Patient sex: M
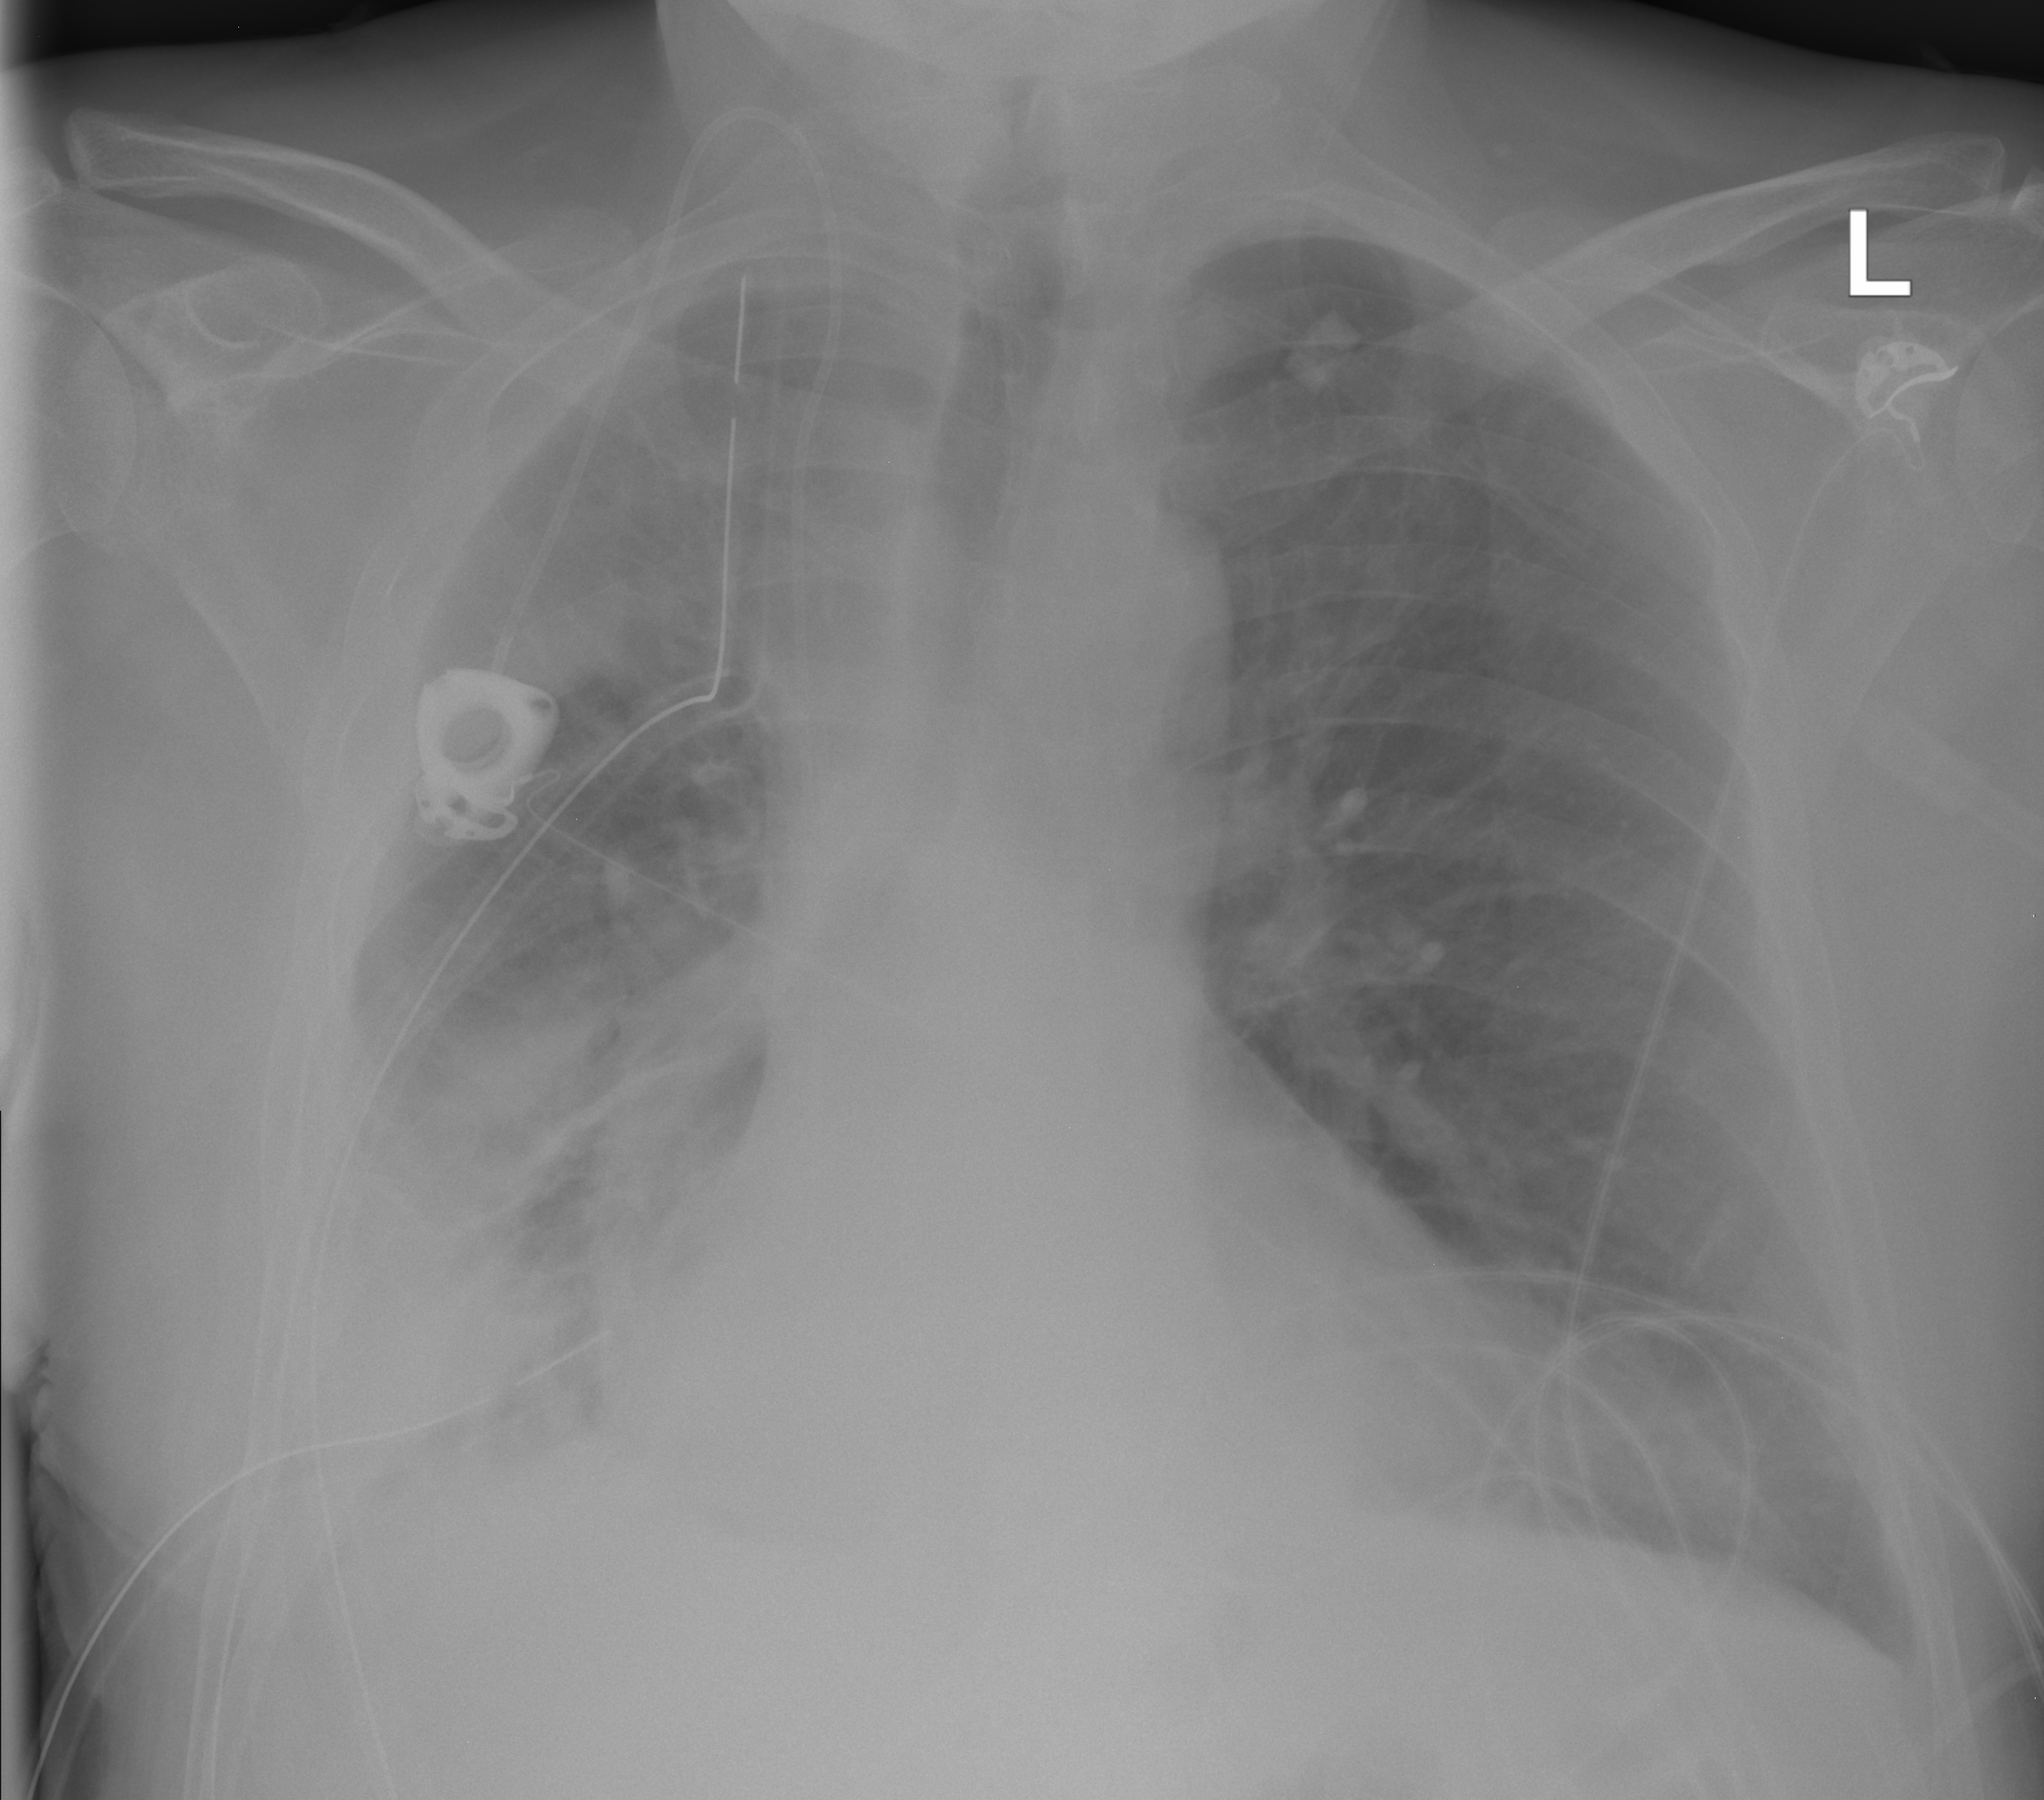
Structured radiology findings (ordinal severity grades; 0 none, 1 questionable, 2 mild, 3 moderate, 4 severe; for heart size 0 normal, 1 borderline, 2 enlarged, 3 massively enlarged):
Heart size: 2
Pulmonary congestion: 2
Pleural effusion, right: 3
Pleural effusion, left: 2
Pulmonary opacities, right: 3
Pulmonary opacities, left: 0
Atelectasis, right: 3
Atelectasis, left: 1